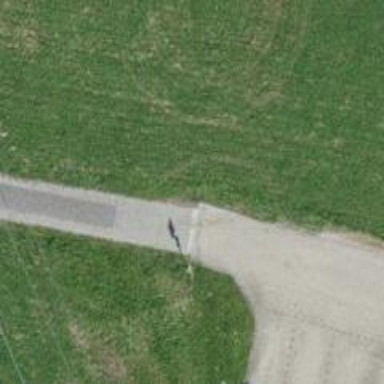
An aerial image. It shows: Paved service road.